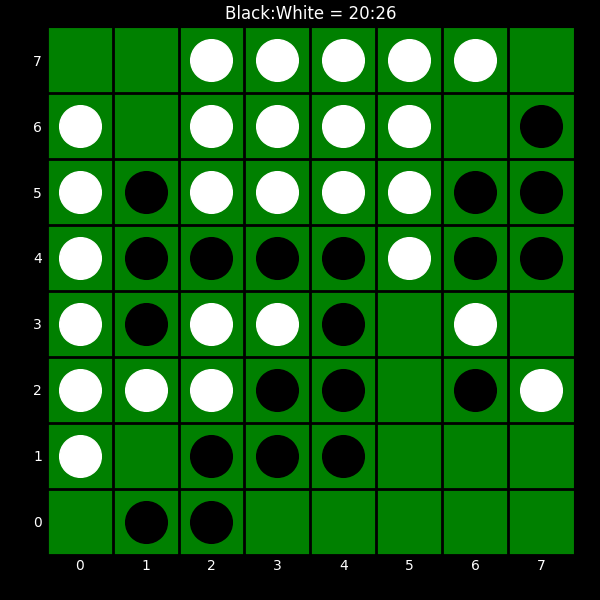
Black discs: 20
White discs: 26